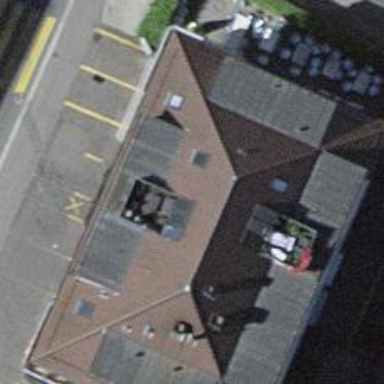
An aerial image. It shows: Restaurant.